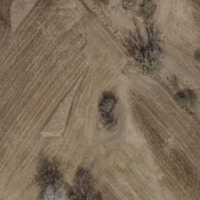
EUNIS habitat code: 14
Species observed at this site:
Tachybaptus ruficollis
Hirundo rustica
Parus major
Troglodytes troglodytes